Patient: sex M, age 78
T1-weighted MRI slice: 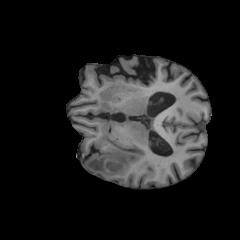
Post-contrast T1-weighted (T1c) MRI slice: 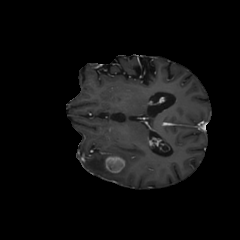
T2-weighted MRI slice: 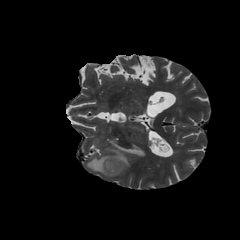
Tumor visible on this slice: yes
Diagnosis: Glioblastoma, IDH-wildtype
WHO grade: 4